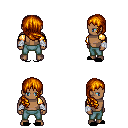
a pixel art fantasy rpg character, male body template, human, dark skin, gold arm armor, teal pants, dark blonde right-swept hairstyle, white cloth bandages, black slippers, four views (front, back, left, right), 2x2 character sprite sheet, small pixel art, hard edges, no anti-aliasing